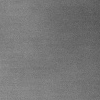
Atmospheric dust classification: dusty